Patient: sex M, age 28
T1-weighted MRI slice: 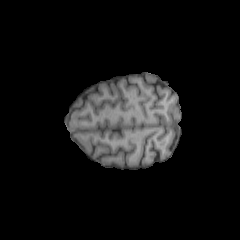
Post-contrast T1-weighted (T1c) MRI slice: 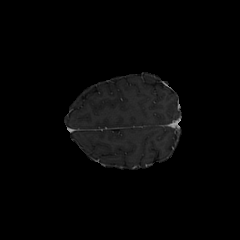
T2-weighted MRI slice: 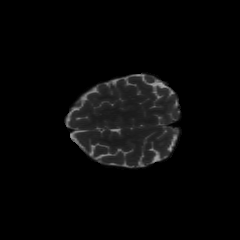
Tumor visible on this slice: no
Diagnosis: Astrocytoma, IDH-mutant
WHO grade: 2